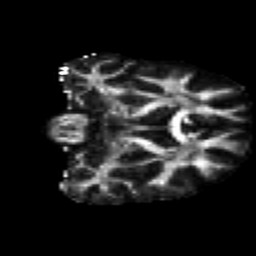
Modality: FA
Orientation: coronal
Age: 35
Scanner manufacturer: siemens
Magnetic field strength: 3 T
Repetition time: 2.2 s
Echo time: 0.084 s